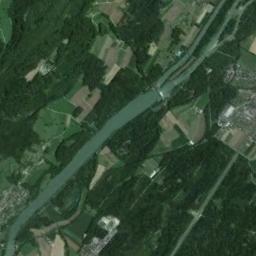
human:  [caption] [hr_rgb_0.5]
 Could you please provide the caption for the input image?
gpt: There are many trees around the river .

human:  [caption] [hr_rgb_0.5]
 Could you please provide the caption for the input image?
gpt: The green river is flanked by some fields and forests .

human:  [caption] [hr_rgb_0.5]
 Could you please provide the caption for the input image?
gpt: The river goes through farmland and trees .

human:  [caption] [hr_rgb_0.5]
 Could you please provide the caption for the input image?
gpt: A light green river with small islands, Green and tan mixed fields on the shore, Forests, And large buildings .

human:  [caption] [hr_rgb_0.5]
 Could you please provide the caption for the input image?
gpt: There are some green forests and farmlands near the river .